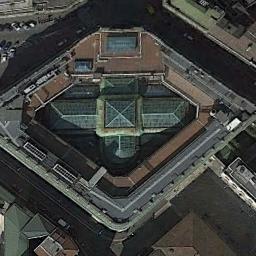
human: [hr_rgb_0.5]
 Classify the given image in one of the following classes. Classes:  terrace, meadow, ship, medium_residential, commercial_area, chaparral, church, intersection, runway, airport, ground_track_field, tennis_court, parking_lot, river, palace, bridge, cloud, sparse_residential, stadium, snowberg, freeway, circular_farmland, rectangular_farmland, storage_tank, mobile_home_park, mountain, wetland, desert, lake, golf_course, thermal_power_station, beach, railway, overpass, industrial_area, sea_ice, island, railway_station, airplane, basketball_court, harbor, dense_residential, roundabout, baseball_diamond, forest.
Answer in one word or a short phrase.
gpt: church